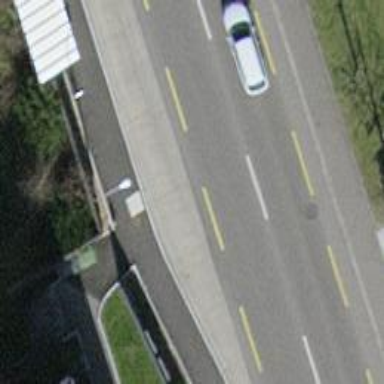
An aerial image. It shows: Bus stop with stop position for public transport.